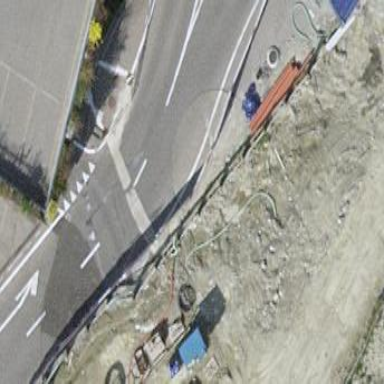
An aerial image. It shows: Asphalt service road leading to roundabout junction.